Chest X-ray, AP view. Patient: 36 years old, sex F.
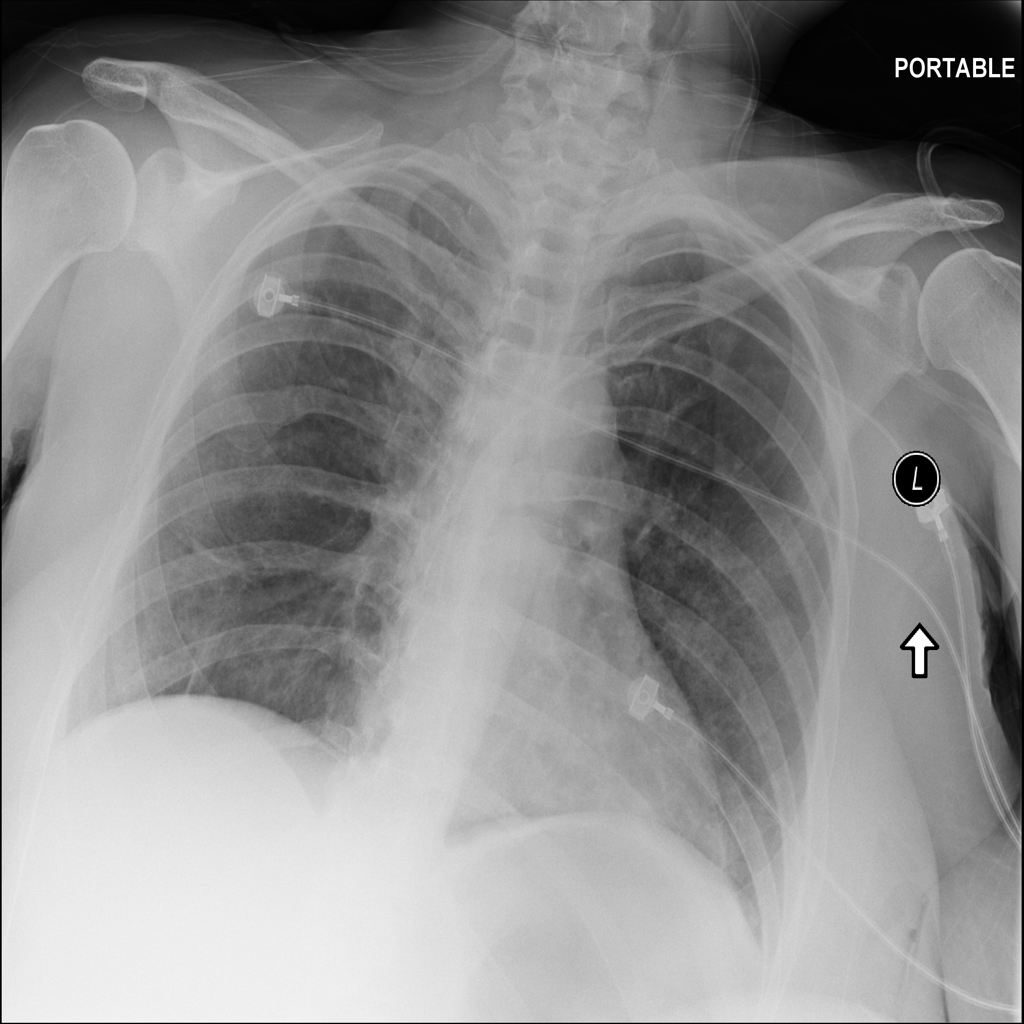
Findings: Nodule